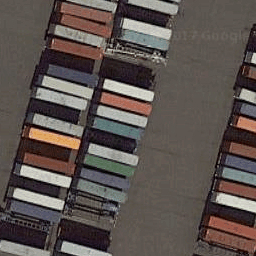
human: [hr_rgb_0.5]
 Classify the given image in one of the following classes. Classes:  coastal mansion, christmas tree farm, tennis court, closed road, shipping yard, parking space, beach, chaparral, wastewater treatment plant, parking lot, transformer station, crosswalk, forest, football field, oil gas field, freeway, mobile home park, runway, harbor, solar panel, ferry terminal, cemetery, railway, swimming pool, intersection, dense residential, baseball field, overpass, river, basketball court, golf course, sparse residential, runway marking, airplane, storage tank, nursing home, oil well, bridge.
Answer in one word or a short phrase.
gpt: shipping yard